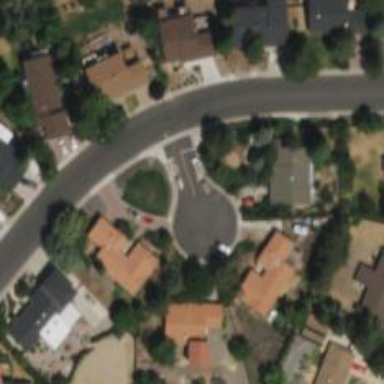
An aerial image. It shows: Residential road with separate asphalt sidewalk.